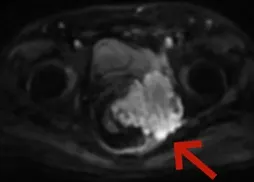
Images of the patient throughout the treatment. (H) On 8 September 2022, prostate-enhanced MRI cross-sectional DWI did not show new confirmed progression of imaging.
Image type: radiology (mri)